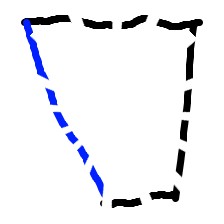
Shape: trapezoid